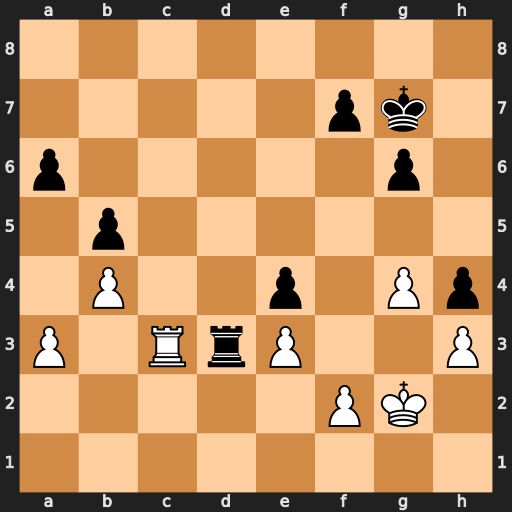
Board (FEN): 8/5pk1/p5p1/1p6/1P2p1Pp/P1RrP2P/5PK1/8
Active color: w
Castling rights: -
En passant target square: -
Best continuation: Rxd3 exd3 Kf1